Question: I have searched everywhere but don't seem to find the solution.
In my app, I have the following layout:
'''
<RelativeLayout xmlns:android="http://schemas.android.com/apk/res/android"
xmlns:tools="http://schemas.android.com/tools"
android:layout_width="match_parent"
android:layout_height="match_parent"
tools:context=".MainActivity" >
<ImageView
android:id="@+id/imageView1"
android:layout_width="fill_parent"
android:layout_height="wrap_content"
android:layout_above="@+id/button1"
android:layout_marginTop="68dp" />
<Button
android:id="@+id/button1"
android:layout_width="wrap_content"
android:layout_height="wrap_content"
android:layout_alignParentBottom="true"
android:layout_marginLeft="57dp"
android:layout_marginTop="176dp"
android:text="Load from Gallery" />
</RelativeLayout>
'''
On the click of button I am showing a file choose by using the achooser library project from github. The code of MainActivity is:
'''
public class MainActivity extends SherlockActivity {
private static final int REQUEST_CODE = 6384;
Uri uri = null;
String path = "";
@Override
protected void onCreate(Bundle savedInstanceState) {
super.onCreate(savedInstanceState);
setContentView(R.layout.activity_main);
Button chooseFile = (Button) findViewById(R.id.button1);
chooseFile.setOnClickListener(new OnClickListener() {
@Override
public void onClick(View v) {
showChooser();
ImageView MyImageView = (ImageView) findViewById(R.id.imageView1);
Drawable d = Drawable.createFromPath(path);
MyImageView.setImageDrawable(d);
MyImageView.refreshDrawableState();
}
});
}
private void showChooser() {
// Use the GET_CONTENT intent from the utility class
Intent target = FileUtils.createGetContentIntent();
// Create the chooser Intent
Intent intent = Intent.createChooser(target, "Choose Image");
try {
startActivityForResult(intent, REQUEST_CODE);
} catch (ActivityNotFoundException e) {
// The reason for the existence of aFileChooser
}
}
@Override
protected void onActivityResult(int requestCode, int resultCode, Intent data) {
switch (requestCode) {
case REQUEST_CODE:
// If the file selection was successful
if (resultCode == RESULT_OK) {
if (data != null) {
// Get the URI of the selected file
uri = data.getData();
try {
// Create a file instance from the URI
final File file = FileUtils.getFile(uri);
path = file.getAbsolutePath();
} catch (Exception e) {
Log.e("FileSelectorTestActivity", "File select error",
e);
}
}
}
break;
}
super.onActivityResult(requestCode, resultCode, data);
}
}
'''
When selecting the image, nothing happens. I mean neither any exception and nor the image loads up. In logcat, I see:

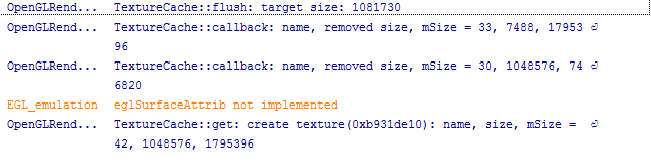
Answer: Try this:
'''
public class MainActivity extends SherlockActivity {
private static final int REQUEST_CODE = 6384;
Uri uri = null;
String path = "";
@Override
protected void onCreate(Bundle savedInstanceState) {
super.onCreate(savedInstanceState);
setContentView(R.layout.activity_main);
Button chooseFile = (Button) findViewById(R.id.button1);
chooseFile.setOnClickListener(new OnClickListener() {
@Override
public void onClick(View v) {
showChooser();
}
});
}
private void showChooser() {
// Use the GET_CONTENT intent from the utility class
Intent target = FileUtils.createGetContentIntent();
// Create the chooser Intent
Intent intent = Intent.createChooser(target, "Choose Image");
try {
startActivityForResult(intent, REQUEST_CODE);
} catch (ActivityNotFoundException e) {
// The reason for the existence of aFileChooser
}
}
@Override
protected void onActivityResult(int requestCode, int resultCode, Intent data) {
switch (requestCode) {
case REQUEST_CODE:
// If the file selection was successful
if (resultCode == RESULT_OK) {
if (data != null) {
// Get the URI of the selected file
uri = data.getData();
try {
// Create a file instance from the URI
final File file = FileUtils.getFile(uri);
path = file.getAbsolutePath();
} catch (Exception e) {
Log.e("FileSelectorTestActivity", "File select error",
e);
}
ImageView MyImageView = (ImageView) findViewById(R.id.imageView1);
Drawable d = Drawable.createFromPath(path);
MyImageView.setImageDrawable(d);
MyImageView.refreshDrawableState();
}
}
break;
}
super.onActivityResult(requestCode, resultCode, data);
}
}
'''
You're probably setting the path to the image before getting the path.